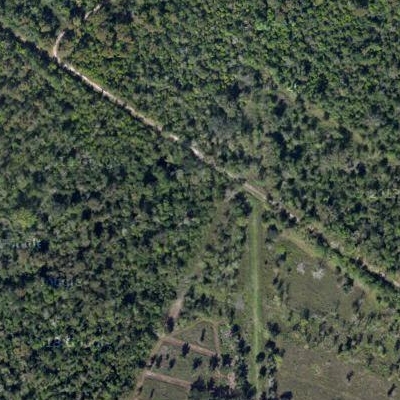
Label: eForest